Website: walmart
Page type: receipt
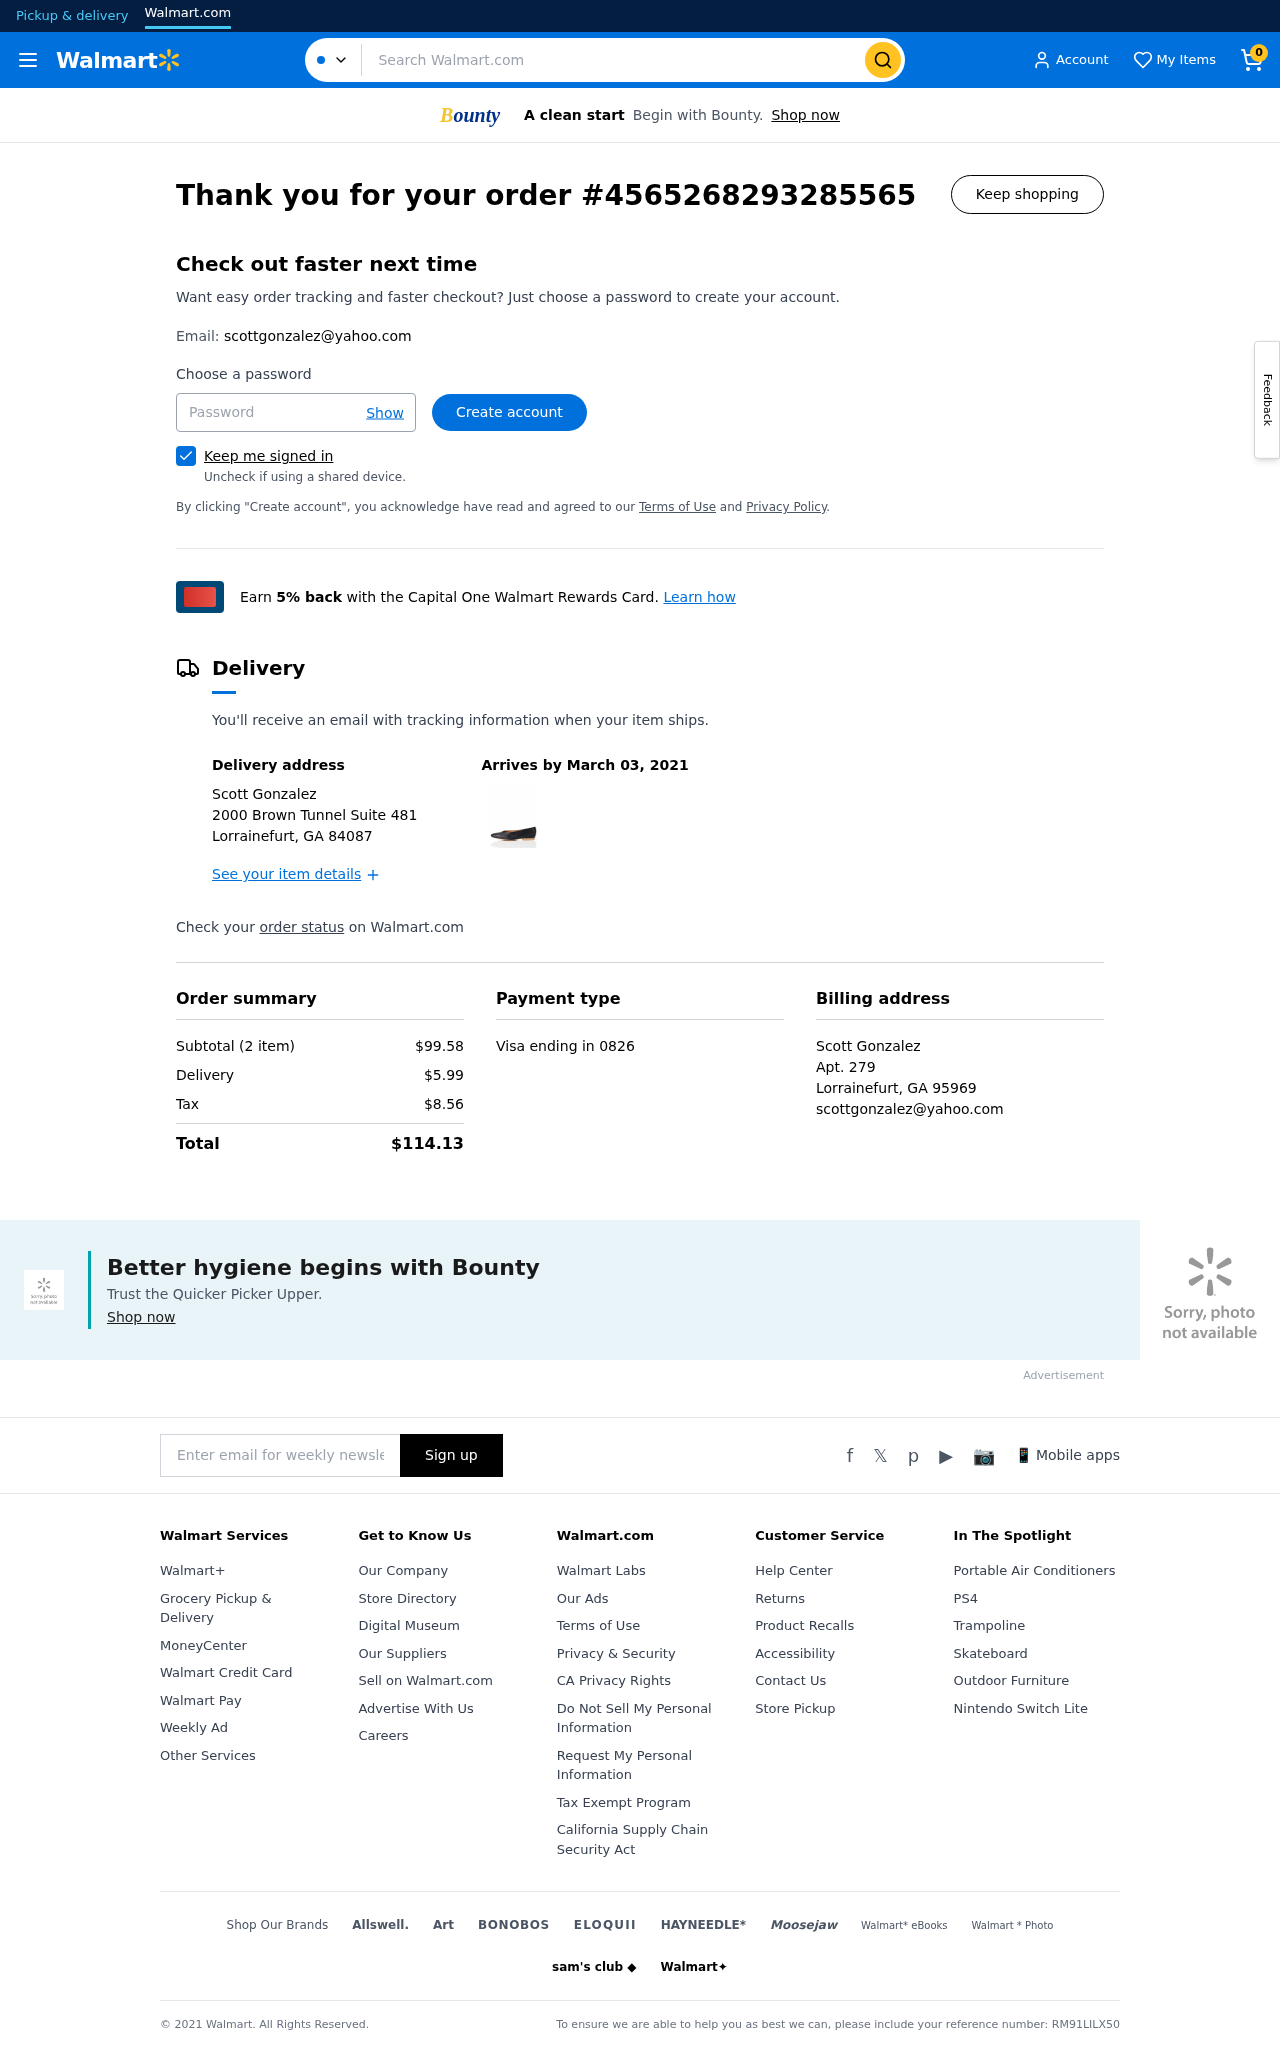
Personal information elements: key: PII_CARD_LAST4
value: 0826
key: PII_CARD_TYPE
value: Visa
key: PII_CITY_STATE_ZIP
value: Lorrainefurt, GA 84087
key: PII_CITY_STATE_ZIP2
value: Lorrainefurt, GA 95969
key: PII_EMAIL
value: scottgonzalez@yahoo.com
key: PII_EMAIL2
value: scottgonzalez@yahoo.com
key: PII_FULLNAME
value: Scott Gonzalez
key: PII_FULLNAME2
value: Scott Gonzalez
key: PII_STREET
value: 2000 Brown Tunnel Suite 481
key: PII_STREET2
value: Apt. 279
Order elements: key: ORDER_NUM_ITEMS
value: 0
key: ORDER_ID
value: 4565268293285565
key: ORDER_DELIVERY_DATE
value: March 03, 2021
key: ORDER_NUM_ITEMS
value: Subtotal (2 item)
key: ORDER_SUBTOTAL
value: $99.58
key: ORDER_SHIPPING_COST
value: $5.99
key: ORDER_TAX
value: $8.56
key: ORDER_TOTAL
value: $114.13
Search elements: key: HEADER_SEARCH
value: Search Walmart.com